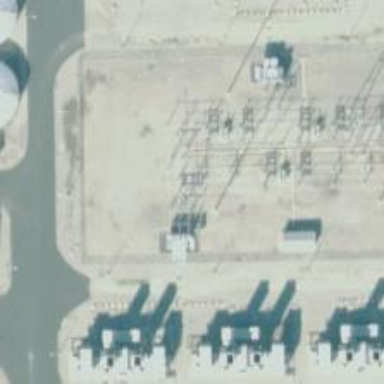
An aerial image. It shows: Switch for power supply.